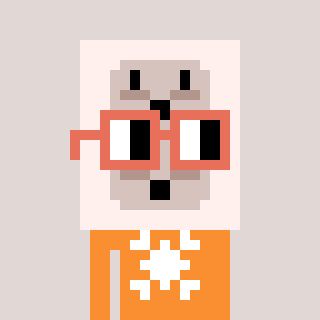
a pixel art character with square orange glasses, a outlet-shaped head and a orange-colored body on a warm background